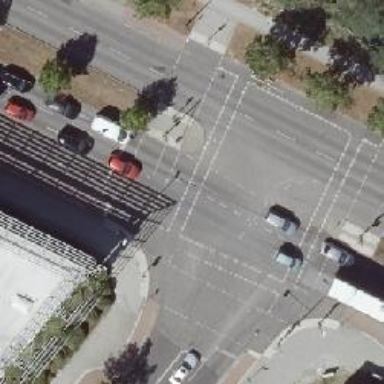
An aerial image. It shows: Tertiary road with asphalt surface. Separate sidewalks on both sides of the road.